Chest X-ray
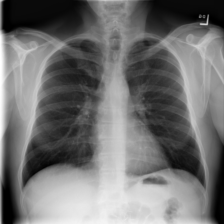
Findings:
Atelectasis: negative
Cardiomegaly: negative
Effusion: negative
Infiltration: negative
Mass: negative
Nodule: negative
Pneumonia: negative
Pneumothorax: negative
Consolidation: negative
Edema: negative
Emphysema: negative
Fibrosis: negative
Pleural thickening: negative
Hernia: negative